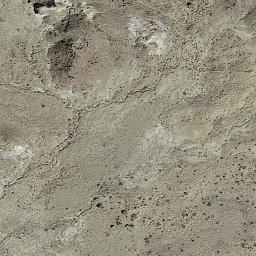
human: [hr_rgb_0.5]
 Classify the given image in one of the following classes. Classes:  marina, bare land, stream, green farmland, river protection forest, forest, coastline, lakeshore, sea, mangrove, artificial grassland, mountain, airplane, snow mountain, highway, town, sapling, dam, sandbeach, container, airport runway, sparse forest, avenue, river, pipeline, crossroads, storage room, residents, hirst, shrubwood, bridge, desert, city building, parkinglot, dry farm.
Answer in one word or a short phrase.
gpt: bare land